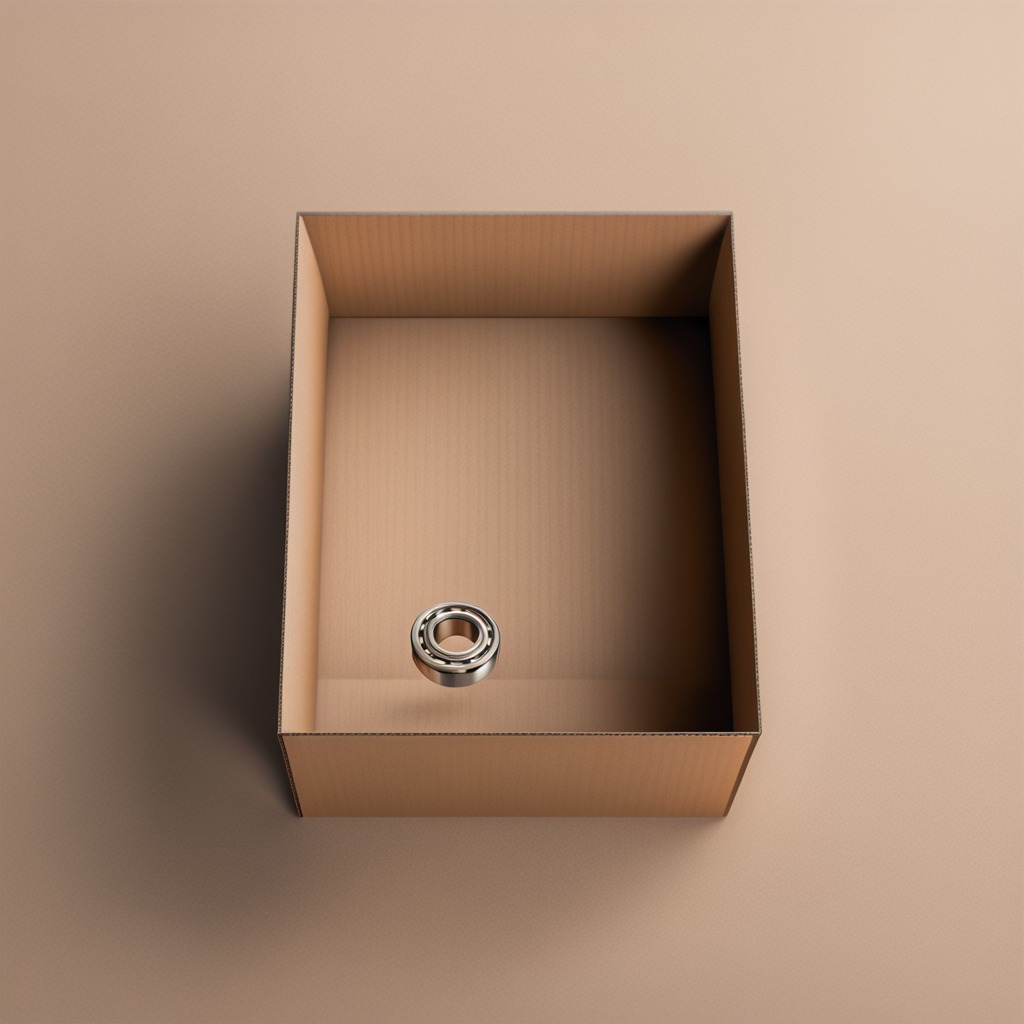
A metal ball bearing lying on a clean dry cardboard box surface in an outdoor workshop during daytime bright natural light soft shadows slightly creased but